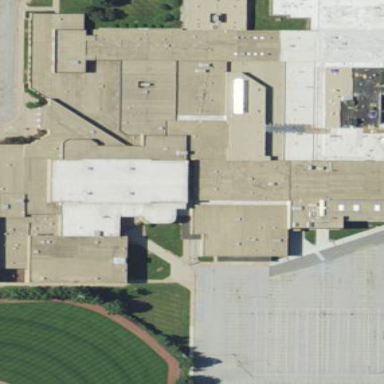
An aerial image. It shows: School.